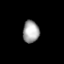
Tissue: prostate
Cell type: Myeloid cells
Senescence score: 0.3531
Nuclear area (px): 361
Mean DAPI intensity: 162.163